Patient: sex F, age 46
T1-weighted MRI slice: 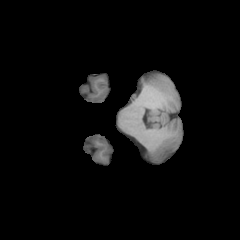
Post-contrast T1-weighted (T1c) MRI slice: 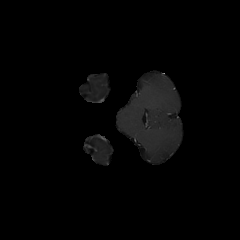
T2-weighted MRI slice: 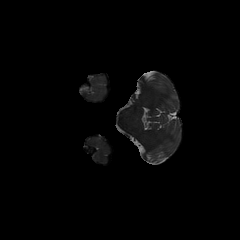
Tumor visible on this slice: no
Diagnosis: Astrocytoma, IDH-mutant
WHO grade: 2